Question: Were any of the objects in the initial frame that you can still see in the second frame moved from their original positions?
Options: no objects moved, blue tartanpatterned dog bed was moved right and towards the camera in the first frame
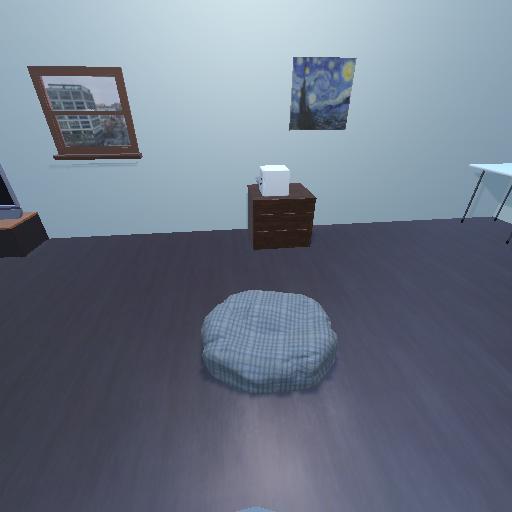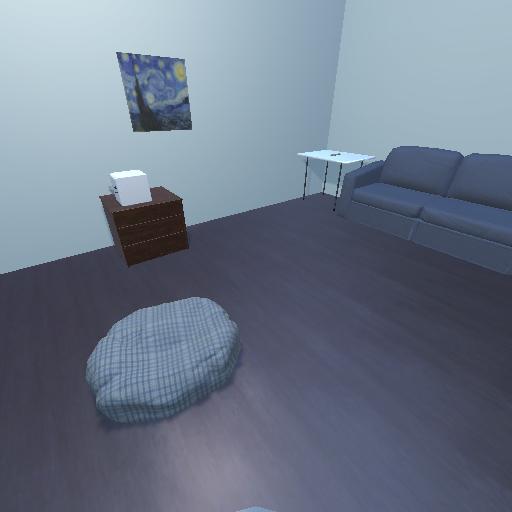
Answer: no objects moved